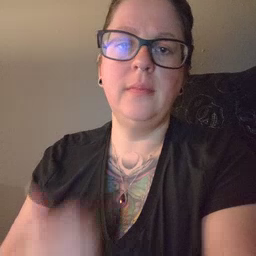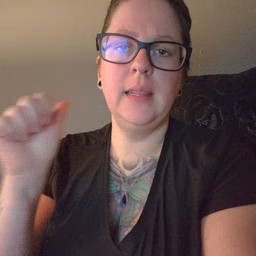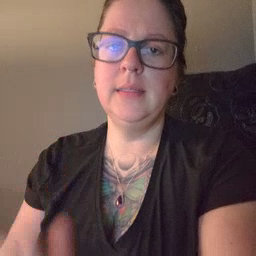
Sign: any